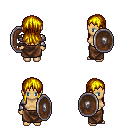
a pixel art fantasy rpg character, female body template, human, tanned skin, steel arm armor, robe skirt, blonde unkempt hairstyle, shield, four views (front, back, left, right), 2x2 character sprite sheet, small pixel art, hard edges, no anti-aliasing